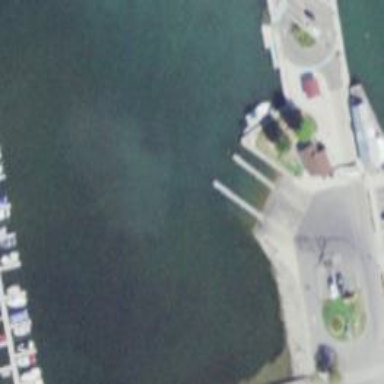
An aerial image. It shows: Pier with mooring facilities.